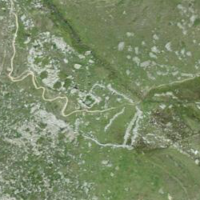
EUNIS habitat code: 48
Species observed at this site:
Marmota marmota
Rhododendron ferrugineum
Vaccinium vitis-idaea
Juniperus communis
Lysandra coridon
Micranthes stellaris